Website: macys
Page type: gifting
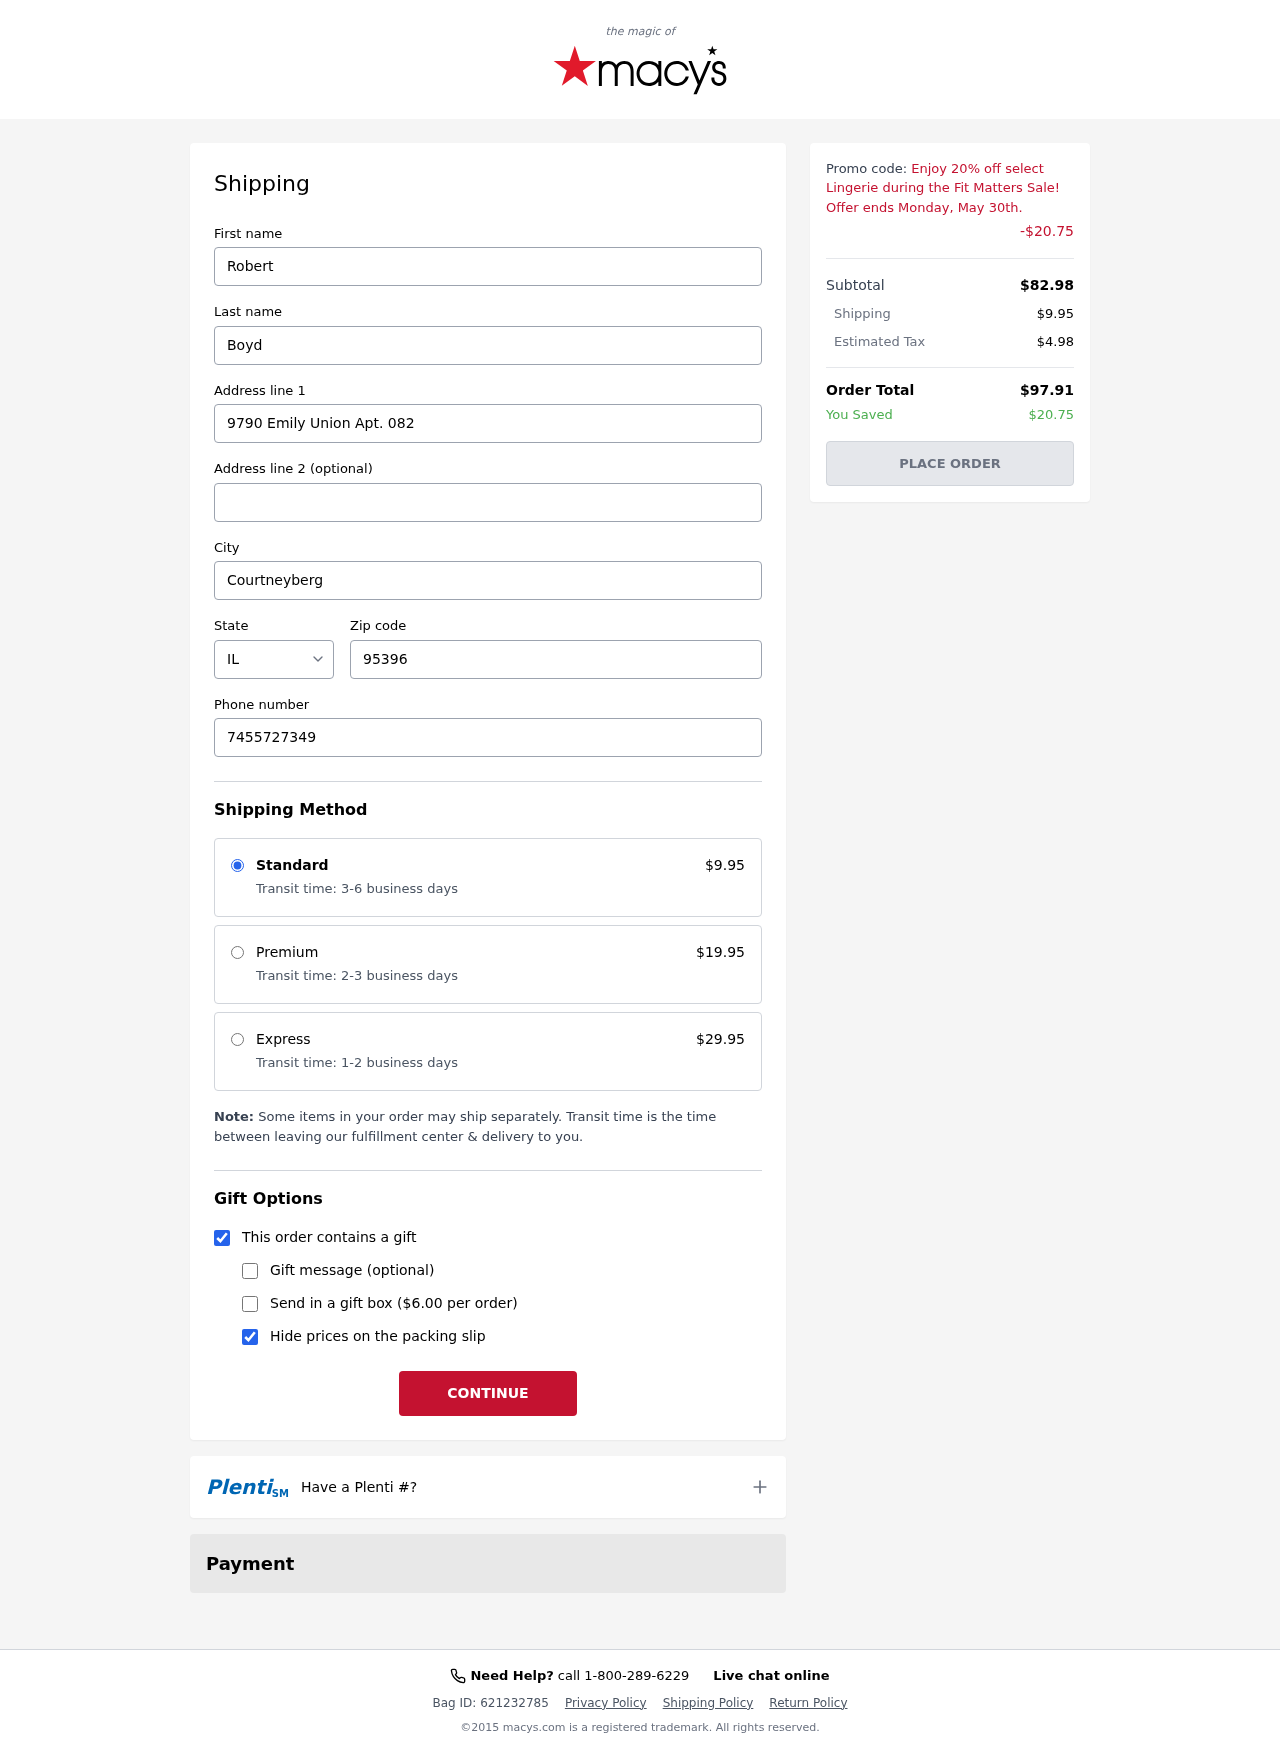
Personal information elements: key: PII_CITY
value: Courtneyberg
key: PII_FIRSTNAME
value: Robert
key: PII_LASTNAME
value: Boyd
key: PII_PHONE
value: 7455727349
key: PII_POSTCODE
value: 95396
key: PII_STATE_ABBR
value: IL
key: PII_STREET
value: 9790 Emily Union Apt. 082
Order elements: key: ORDER_SHIPPING_COST
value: $9.95
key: ORDER_DISCOUNT
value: -$20.75
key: ORDER_SUBTOTAL
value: $82.98
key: ORDER_TAX
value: $4.98
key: ORDER_TOTAL
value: $97.91
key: ORDER_SAVINGS
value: $20.75